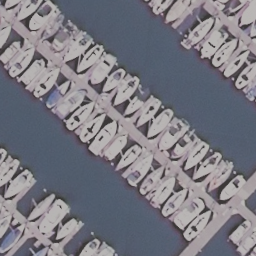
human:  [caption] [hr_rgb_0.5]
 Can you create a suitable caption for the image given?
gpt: Many boats docked neatly at the harbor and the water is deep blue .

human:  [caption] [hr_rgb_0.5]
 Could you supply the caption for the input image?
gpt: Lots of boats docked at the harbor and the boats are closed to each other .

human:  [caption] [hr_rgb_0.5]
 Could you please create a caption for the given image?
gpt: Many boats docked neatly at the harbor and some positions are free .

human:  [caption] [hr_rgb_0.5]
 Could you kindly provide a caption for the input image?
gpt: Lots of boats docked neatly at the harbor .

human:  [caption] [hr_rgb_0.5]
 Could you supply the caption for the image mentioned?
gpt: Lots of boats docked neatly at the harbor and some positions are free .